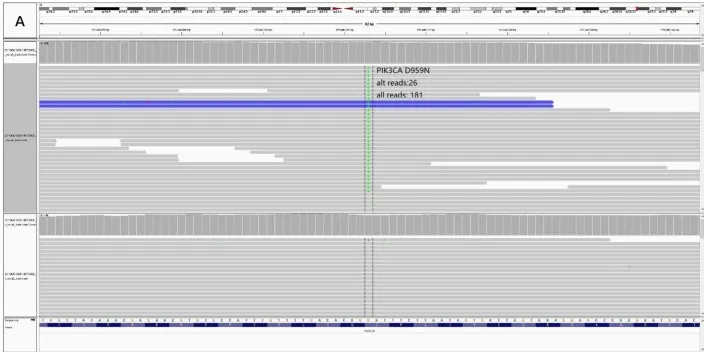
Acquired mutations were detected in the sample of peritoneal metastatic lesion and visualized through Integrative Genomics Viewer (IGV). (A) Variant PIK3CA p. D959N IGV plot (all reads: 181, alternative allele supported reads: 26).
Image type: chart (chart)